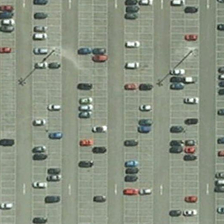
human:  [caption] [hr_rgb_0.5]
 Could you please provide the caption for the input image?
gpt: some cars are parked sparsely in a large parking lot .

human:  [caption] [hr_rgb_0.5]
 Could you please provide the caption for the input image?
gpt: some cars are parked sparsely in a large parking lot .

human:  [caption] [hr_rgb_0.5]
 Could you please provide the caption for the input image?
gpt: some cars are parked sparsely in a large parking lot .

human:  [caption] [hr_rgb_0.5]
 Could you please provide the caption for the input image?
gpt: some cars are parked sparsely in a large parking lot .

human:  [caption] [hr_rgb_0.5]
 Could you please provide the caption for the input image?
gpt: some cars are parked sparsely in a large parking lot .